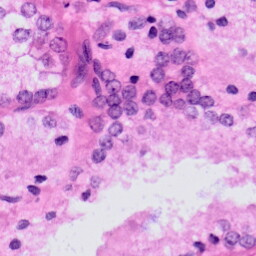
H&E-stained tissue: Prostate